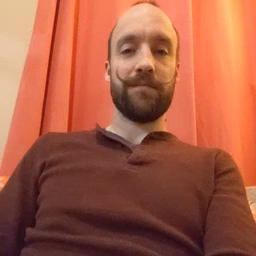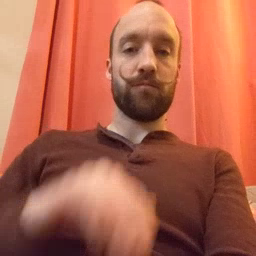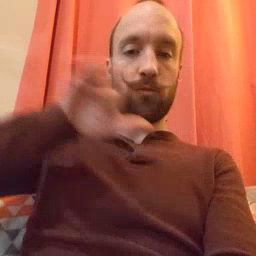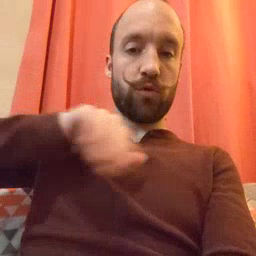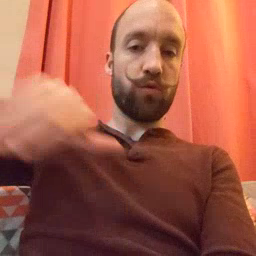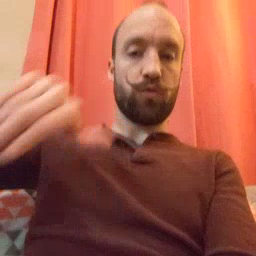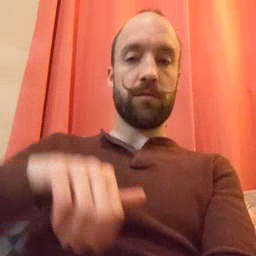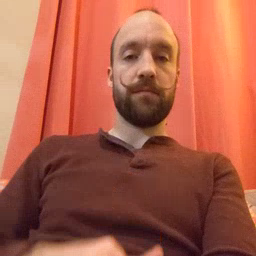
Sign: pool